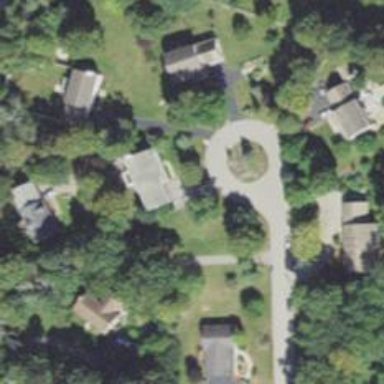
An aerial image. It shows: Residential driveway.